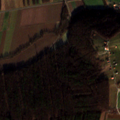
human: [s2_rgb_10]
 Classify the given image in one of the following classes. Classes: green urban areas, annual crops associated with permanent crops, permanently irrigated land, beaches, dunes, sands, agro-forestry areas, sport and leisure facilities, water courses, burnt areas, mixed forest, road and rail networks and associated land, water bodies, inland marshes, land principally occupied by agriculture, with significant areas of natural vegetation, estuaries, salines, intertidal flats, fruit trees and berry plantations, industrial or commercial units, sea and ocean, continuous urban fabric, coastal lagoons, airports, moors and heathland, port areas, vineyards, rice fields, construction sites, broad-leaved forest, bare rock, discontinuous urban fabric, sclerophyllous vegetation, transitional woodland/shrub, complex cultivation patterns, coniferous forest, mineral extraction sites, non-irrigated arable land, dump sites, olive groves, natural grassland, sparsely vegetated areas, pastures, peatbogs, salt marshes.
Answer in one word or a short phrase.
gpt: discontinuous urban fabric, non-irrigated arable land, land principally occupied by agriculture, with significant areas of natural vegetation, broad-leaved forest